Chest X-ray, AP view. Patient: 58 years old, sex M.
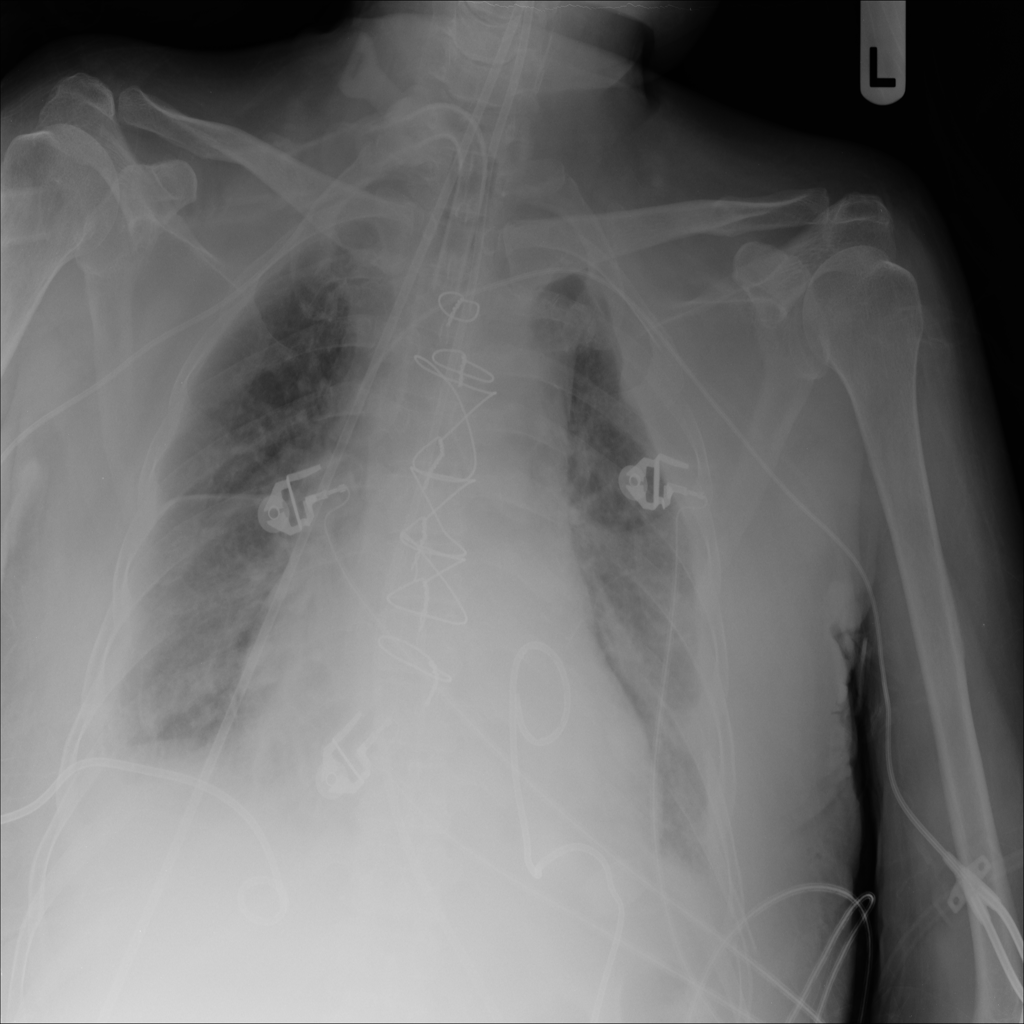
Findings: No Finding